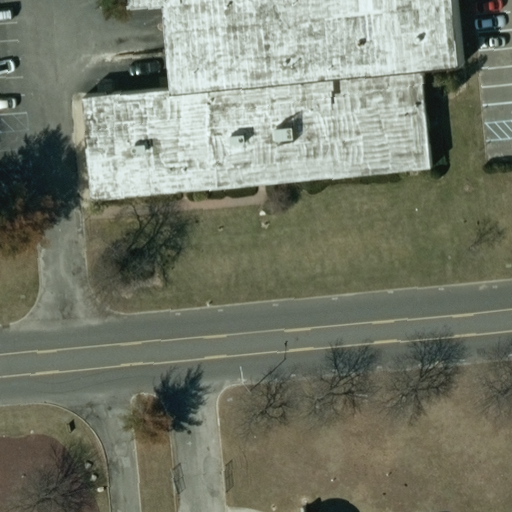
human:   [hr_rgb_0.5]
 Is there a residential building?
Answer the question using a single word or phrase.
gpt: no

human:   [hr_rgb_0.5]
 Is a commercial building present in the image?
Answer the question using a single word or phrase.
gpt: yes

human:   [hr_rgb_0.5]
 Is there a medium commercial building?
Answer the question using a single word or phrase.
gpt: no

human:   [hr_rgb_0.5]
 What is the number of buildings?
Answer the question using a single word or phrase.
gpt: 1

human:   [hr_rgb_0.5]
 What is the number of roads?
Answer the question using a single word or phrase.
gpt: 2

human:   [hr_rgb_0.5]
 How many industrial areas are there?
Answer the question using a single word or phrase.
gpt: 1

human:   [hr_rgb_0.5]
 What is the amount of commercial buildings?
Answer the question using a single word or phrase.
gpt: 1

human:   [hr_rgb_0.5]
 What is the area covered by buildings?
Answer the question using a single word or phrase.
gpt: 2307m2

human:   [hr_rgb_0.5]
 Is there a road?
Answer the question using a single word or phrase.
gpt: yes

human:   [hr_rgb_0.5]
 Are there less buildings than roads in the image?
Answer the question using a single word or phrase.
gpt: yes

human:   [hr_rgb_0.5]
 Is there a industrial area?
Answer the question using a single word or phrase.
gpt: yes

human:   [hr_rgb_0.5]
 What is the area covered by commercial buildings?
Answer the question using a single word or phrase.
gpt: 2307m2

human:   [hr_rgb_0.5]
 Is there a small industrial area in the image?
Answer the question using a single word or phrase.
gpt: no

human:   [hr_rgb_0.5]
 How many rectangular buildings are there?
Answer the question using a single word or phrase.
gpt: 0

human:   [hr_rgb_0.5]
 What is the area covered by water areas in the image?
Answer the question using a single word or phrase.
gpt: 0m2

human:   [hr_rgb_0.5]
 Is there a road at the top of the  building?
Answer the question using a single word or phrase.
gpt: no

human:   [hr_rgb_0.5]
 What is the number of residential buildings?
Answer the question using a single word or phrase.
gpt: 0

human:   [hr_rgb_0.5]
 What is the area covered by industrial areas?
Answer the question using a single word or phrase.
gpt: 10623m2

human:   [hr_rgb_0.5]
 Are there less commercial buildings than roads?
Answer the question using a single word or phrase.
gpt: yes

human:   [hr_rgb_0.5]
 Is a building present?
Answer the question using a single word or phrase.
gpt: yes

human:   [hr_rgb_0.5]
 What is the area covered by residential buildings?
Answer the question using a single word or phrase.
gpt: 0m2

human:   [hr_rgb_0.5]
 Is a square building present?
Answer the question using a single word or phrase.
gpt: no

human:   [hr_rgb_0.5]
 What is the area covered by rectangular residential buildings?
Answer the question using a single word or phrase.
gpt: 0m2

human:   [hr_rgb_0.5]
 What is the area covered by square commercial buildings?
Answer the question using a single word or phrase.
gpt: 0m2

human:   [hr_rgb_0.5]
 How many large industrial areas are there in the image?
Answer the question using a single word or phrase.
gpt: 1

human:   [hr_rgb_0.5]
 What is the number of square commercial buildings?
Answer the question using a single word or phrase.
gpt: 0

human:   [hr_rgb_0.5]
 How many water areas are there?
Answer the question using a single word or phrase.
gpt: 0

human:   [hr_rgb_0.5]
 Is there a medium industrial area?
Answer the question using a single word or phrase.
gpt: no

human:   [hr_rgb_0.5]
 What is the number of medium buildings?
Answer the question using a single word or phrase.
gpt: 0

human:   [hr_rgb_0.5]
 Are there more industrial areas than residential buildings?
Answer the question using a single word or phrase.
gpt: yes

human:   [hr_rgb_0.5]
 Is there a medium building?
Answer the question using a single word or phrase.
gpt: no

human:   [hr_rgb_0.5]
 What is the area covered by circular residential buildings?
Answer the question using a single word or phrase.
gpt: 0m2

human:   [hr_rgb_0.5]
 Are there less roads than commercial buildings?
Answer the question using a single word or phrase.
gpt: no

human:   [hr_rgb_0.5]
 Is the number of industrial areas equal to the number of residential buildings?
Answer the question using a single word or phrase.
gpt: no

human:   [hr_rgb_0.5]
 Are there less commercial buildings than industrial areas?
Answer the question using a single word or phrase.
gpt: no

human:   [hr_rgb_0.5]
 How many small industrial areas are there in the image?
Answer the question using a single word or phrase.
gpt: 0

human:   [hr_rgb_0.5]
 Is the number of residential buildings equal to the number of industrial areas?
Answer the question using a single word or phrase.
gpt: no

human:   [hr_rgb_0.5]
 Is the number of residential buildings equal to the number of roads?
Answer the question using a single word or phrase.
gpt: no

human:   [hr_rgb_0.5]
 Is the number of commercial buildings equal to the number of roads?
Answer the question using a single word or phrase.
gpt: no

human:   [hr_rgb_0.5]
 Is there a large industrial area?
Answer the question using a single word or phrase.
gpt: yes

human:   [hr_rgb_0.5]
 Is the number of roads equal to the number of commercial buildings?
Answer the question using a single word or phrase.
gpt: no

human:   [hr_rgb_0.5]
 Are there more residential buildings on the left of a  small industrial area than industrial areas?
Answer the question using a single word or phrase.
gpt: no

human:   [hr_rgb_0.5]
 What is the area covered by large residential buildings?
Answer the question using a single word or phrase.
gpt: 0m2

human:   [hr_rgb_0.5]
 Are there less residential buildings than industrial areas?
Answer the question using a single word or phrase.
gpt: yes

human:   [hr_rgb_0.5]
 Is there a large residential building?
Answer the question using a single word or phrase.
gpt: no

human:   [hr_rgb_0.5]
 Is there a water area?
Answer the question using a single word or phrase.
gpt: no

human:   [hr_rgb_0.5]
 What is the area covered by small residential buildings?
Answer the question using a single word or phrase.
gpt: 0m2

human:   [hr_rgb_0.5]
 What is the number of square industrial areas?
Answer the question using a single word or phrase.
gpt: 0

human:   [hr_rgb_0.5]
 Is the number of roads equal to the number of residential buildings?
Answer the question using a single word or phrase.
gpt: no

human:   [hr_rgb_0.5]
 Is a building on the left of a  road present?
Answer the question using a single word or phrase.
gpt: no

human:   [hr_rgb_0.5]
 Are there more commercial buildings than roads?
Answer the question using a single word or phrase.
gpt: no

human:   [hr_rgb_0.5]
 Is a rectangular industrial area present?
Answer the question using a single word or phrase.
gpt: yes

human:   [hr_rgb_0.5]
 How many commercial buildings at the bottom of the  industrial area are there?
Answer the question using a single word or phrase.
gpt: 0

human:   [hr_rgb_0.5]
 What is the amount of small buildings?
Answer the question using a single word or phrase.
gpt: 0

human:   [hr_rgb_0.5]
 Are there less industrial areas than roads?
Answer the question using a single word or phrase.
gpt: yes

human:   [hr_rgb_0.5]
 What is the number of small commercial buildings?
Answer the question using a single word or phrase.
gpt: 0

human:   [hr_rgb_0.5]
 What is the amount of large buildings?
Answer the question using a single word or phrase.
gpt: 1

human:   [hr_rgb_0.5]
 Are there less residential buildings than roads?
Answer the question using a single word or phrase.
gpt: yes

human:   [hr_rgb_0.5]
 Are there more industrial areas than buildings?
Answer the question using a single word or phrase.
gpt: no

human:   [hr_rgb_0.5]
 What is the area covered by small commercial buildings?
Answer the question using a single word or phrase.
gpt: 0m2

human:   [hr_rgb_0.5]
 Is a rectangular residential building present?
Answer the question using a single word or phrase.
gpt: no

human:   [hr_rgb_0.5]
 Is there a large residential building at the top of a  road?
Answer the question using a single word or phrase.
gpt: no

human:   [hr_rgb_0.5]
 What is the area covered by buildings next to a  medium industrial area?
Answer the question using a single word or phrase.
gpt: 0m2

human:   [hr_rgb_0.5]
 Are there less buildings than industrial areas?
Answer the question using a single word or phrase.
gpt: no